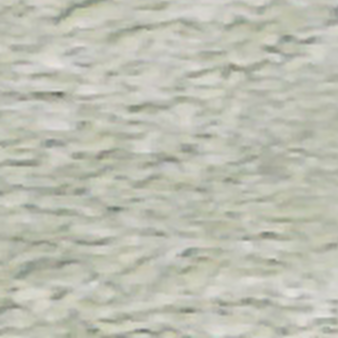
Label: other